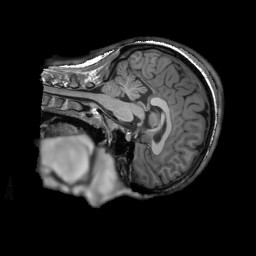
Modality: T1w
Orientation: sagittal
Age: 28
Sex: female
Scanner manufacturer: siemens
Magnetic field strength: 3 T
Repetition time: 2.3 s
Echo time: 0.00232 s